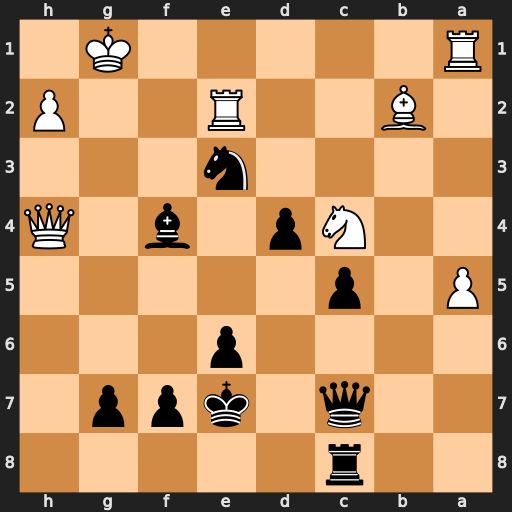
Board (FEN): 2r5/2q1kpp1/4p3/P1p5/2Np1b1Q/4n3/1B2R2P/R5K1
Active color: b
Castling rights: -
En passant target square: -
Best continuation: g5 Qh7 Nxc4